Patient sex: F
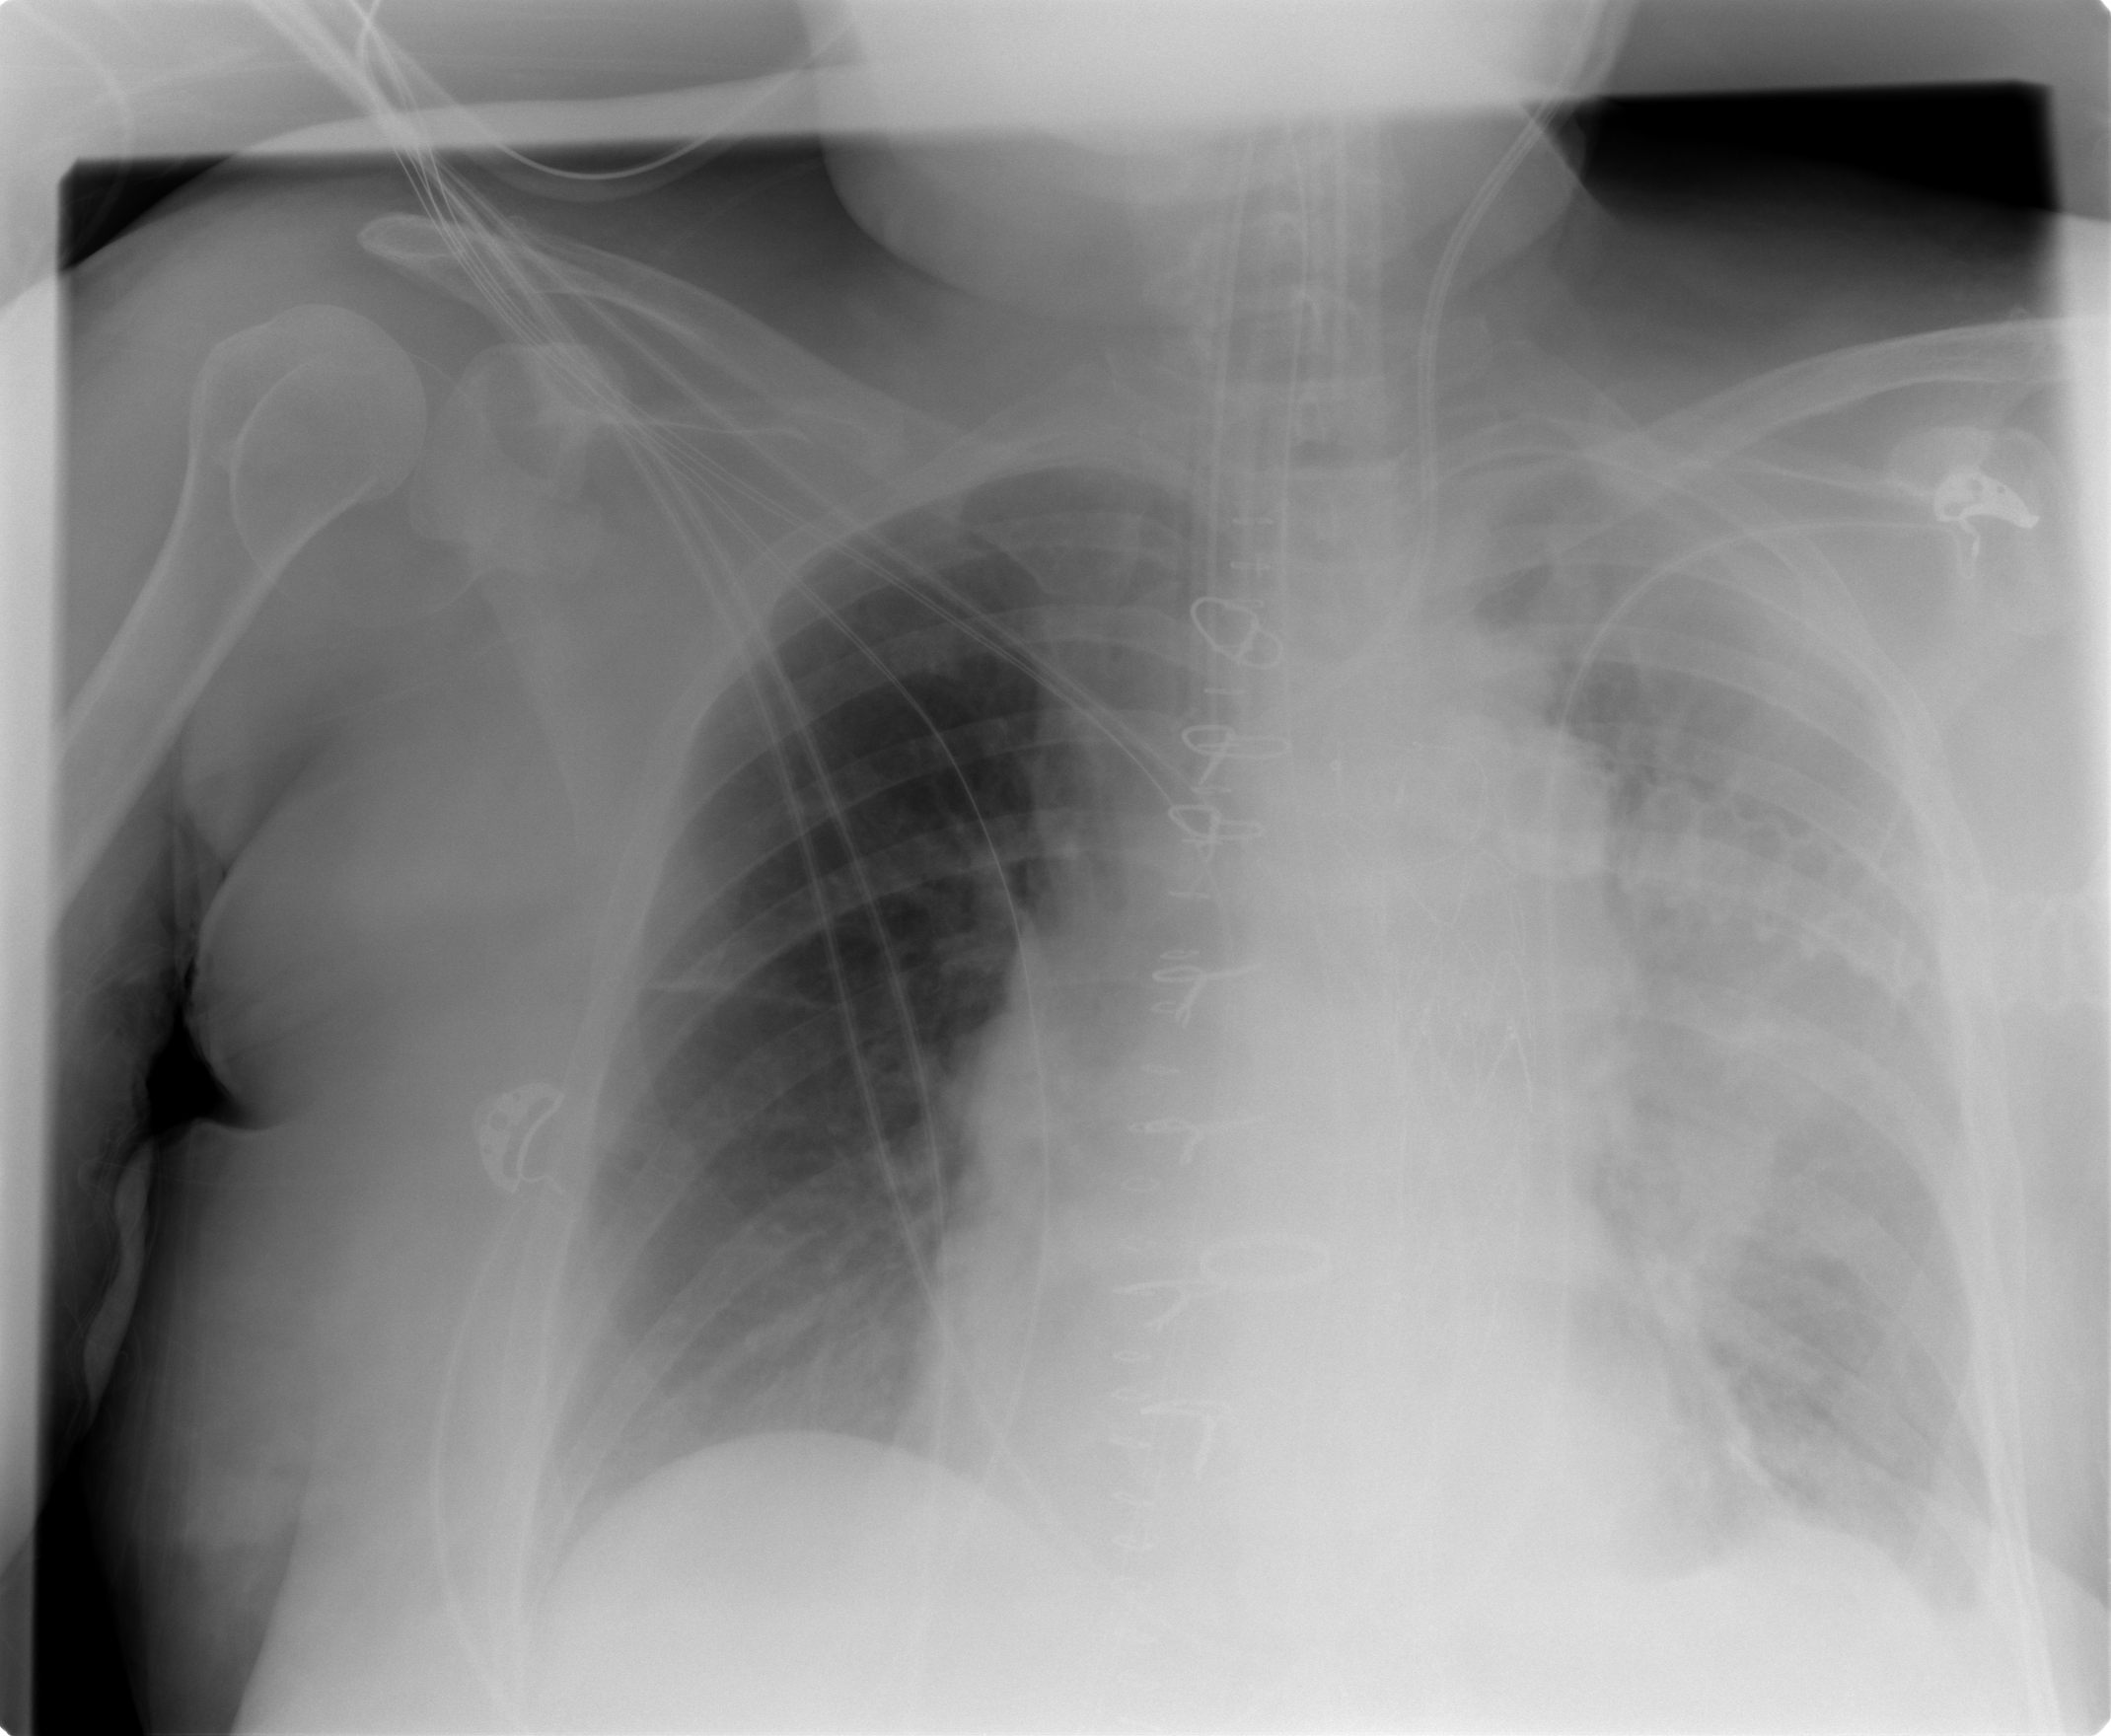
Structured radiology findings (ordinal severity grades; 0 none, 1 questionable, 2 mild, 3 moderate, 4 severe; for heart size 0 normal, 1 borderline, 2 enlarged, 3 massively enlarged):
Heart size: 0
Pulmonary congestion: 0
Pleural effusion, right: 0
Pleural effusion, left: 3
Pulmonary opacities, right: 0
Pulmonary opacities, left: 0
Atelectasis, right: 0
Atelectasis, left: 3